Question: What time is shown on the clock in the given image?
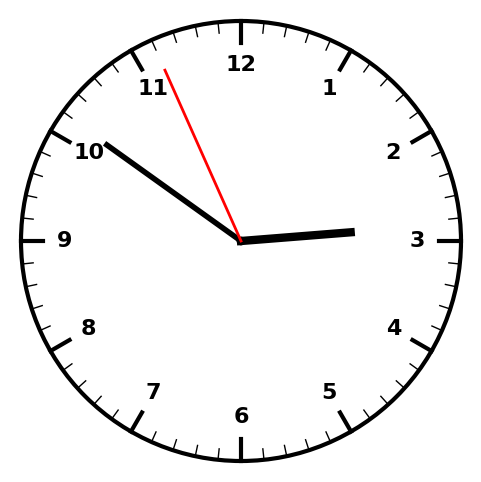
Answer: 02:50:56